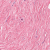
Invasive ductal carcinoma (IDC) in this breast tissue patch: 0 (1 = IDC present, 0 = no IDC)